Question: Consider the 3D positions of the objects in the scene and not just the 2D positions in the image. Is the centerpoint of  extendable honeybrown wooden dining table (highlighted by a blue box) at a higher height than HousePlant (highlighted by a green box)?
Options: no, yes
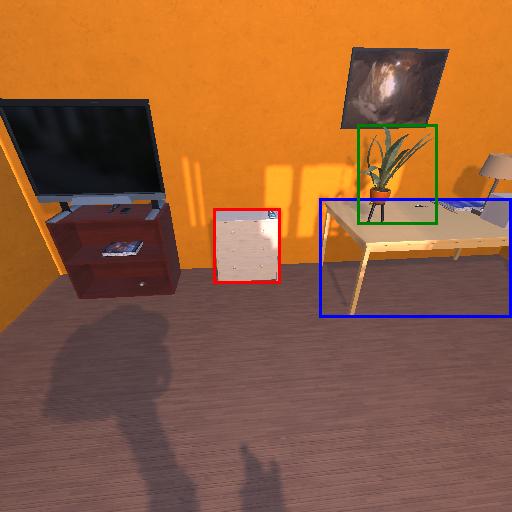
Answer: no